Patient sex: F
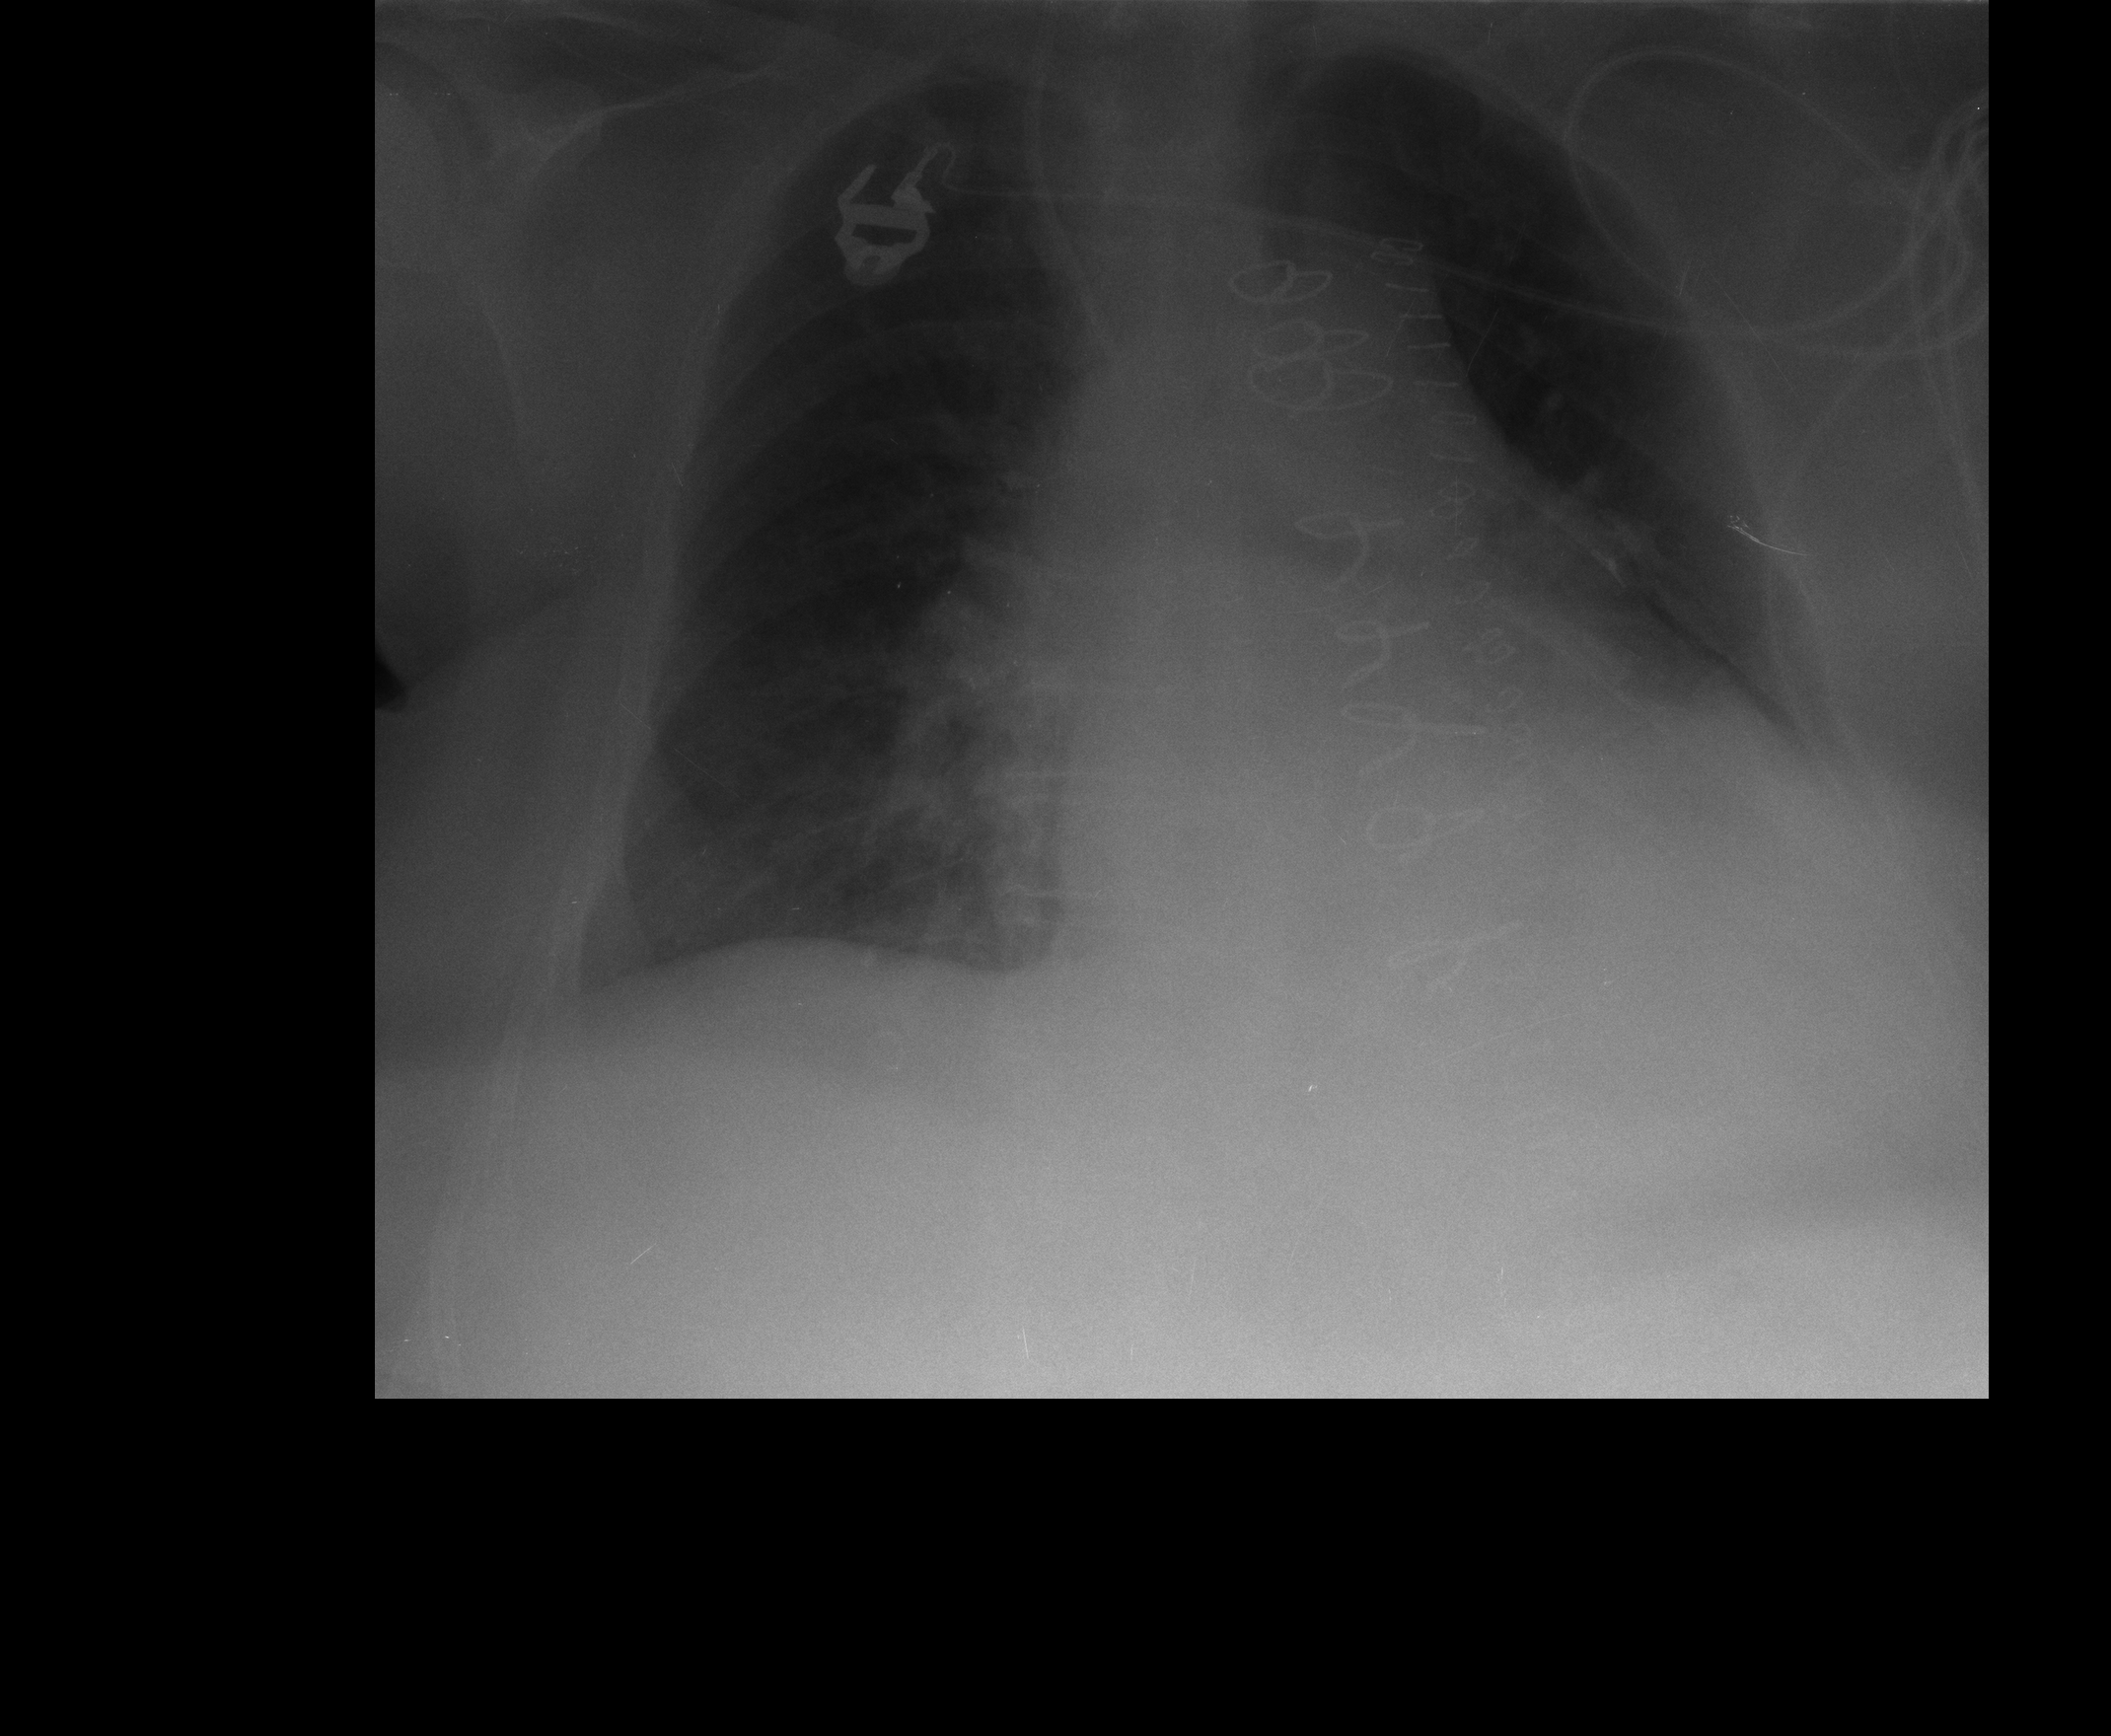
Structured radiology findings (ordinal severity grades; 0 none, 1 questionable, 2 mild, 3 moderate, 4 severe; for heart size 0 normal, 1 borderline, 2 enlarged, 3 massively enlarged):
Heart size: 2
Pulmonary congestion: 2
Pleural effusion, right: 0
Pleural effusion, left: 0
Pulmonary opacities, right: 0
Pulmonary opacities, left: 0
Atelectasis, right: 0
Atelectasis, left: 0